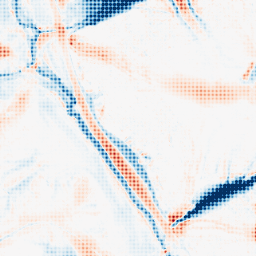
Category: morphological
Decomposition family: morphological
Decomposition parameters: operation: average
size: 20
Upsampling method: sinc_blackman
Upsampling parameters: scale: 8
kernel_size: 8
Upsampling scale: 8